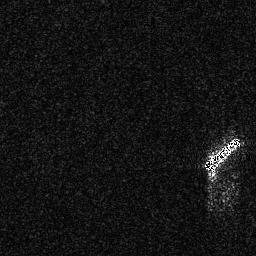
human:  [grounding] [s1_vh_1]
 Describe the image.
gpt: In the satellite image, there is  <ref>1 medium ship </ref> <box>[[79, 53, 93, 67, 0]]</box> located at right.